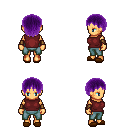
a pixel art fantasy rpg character, female body template, human, tanned skin, maroon sleeveless shirt, teal pants, purple plain hairstyle, leather bracers, brown slippers, four views (front, back, left, right), 2x2 character sprite sheet, small pixel art, hard edges, no anti-aliasing